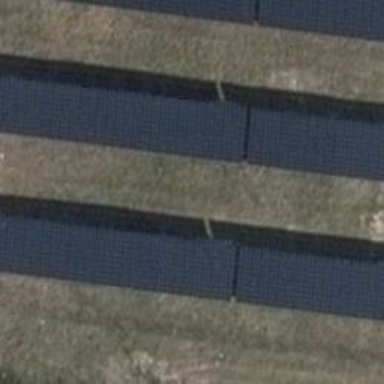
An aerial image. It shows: Solar power generator utilizing photovoltaic technology.